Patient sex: F
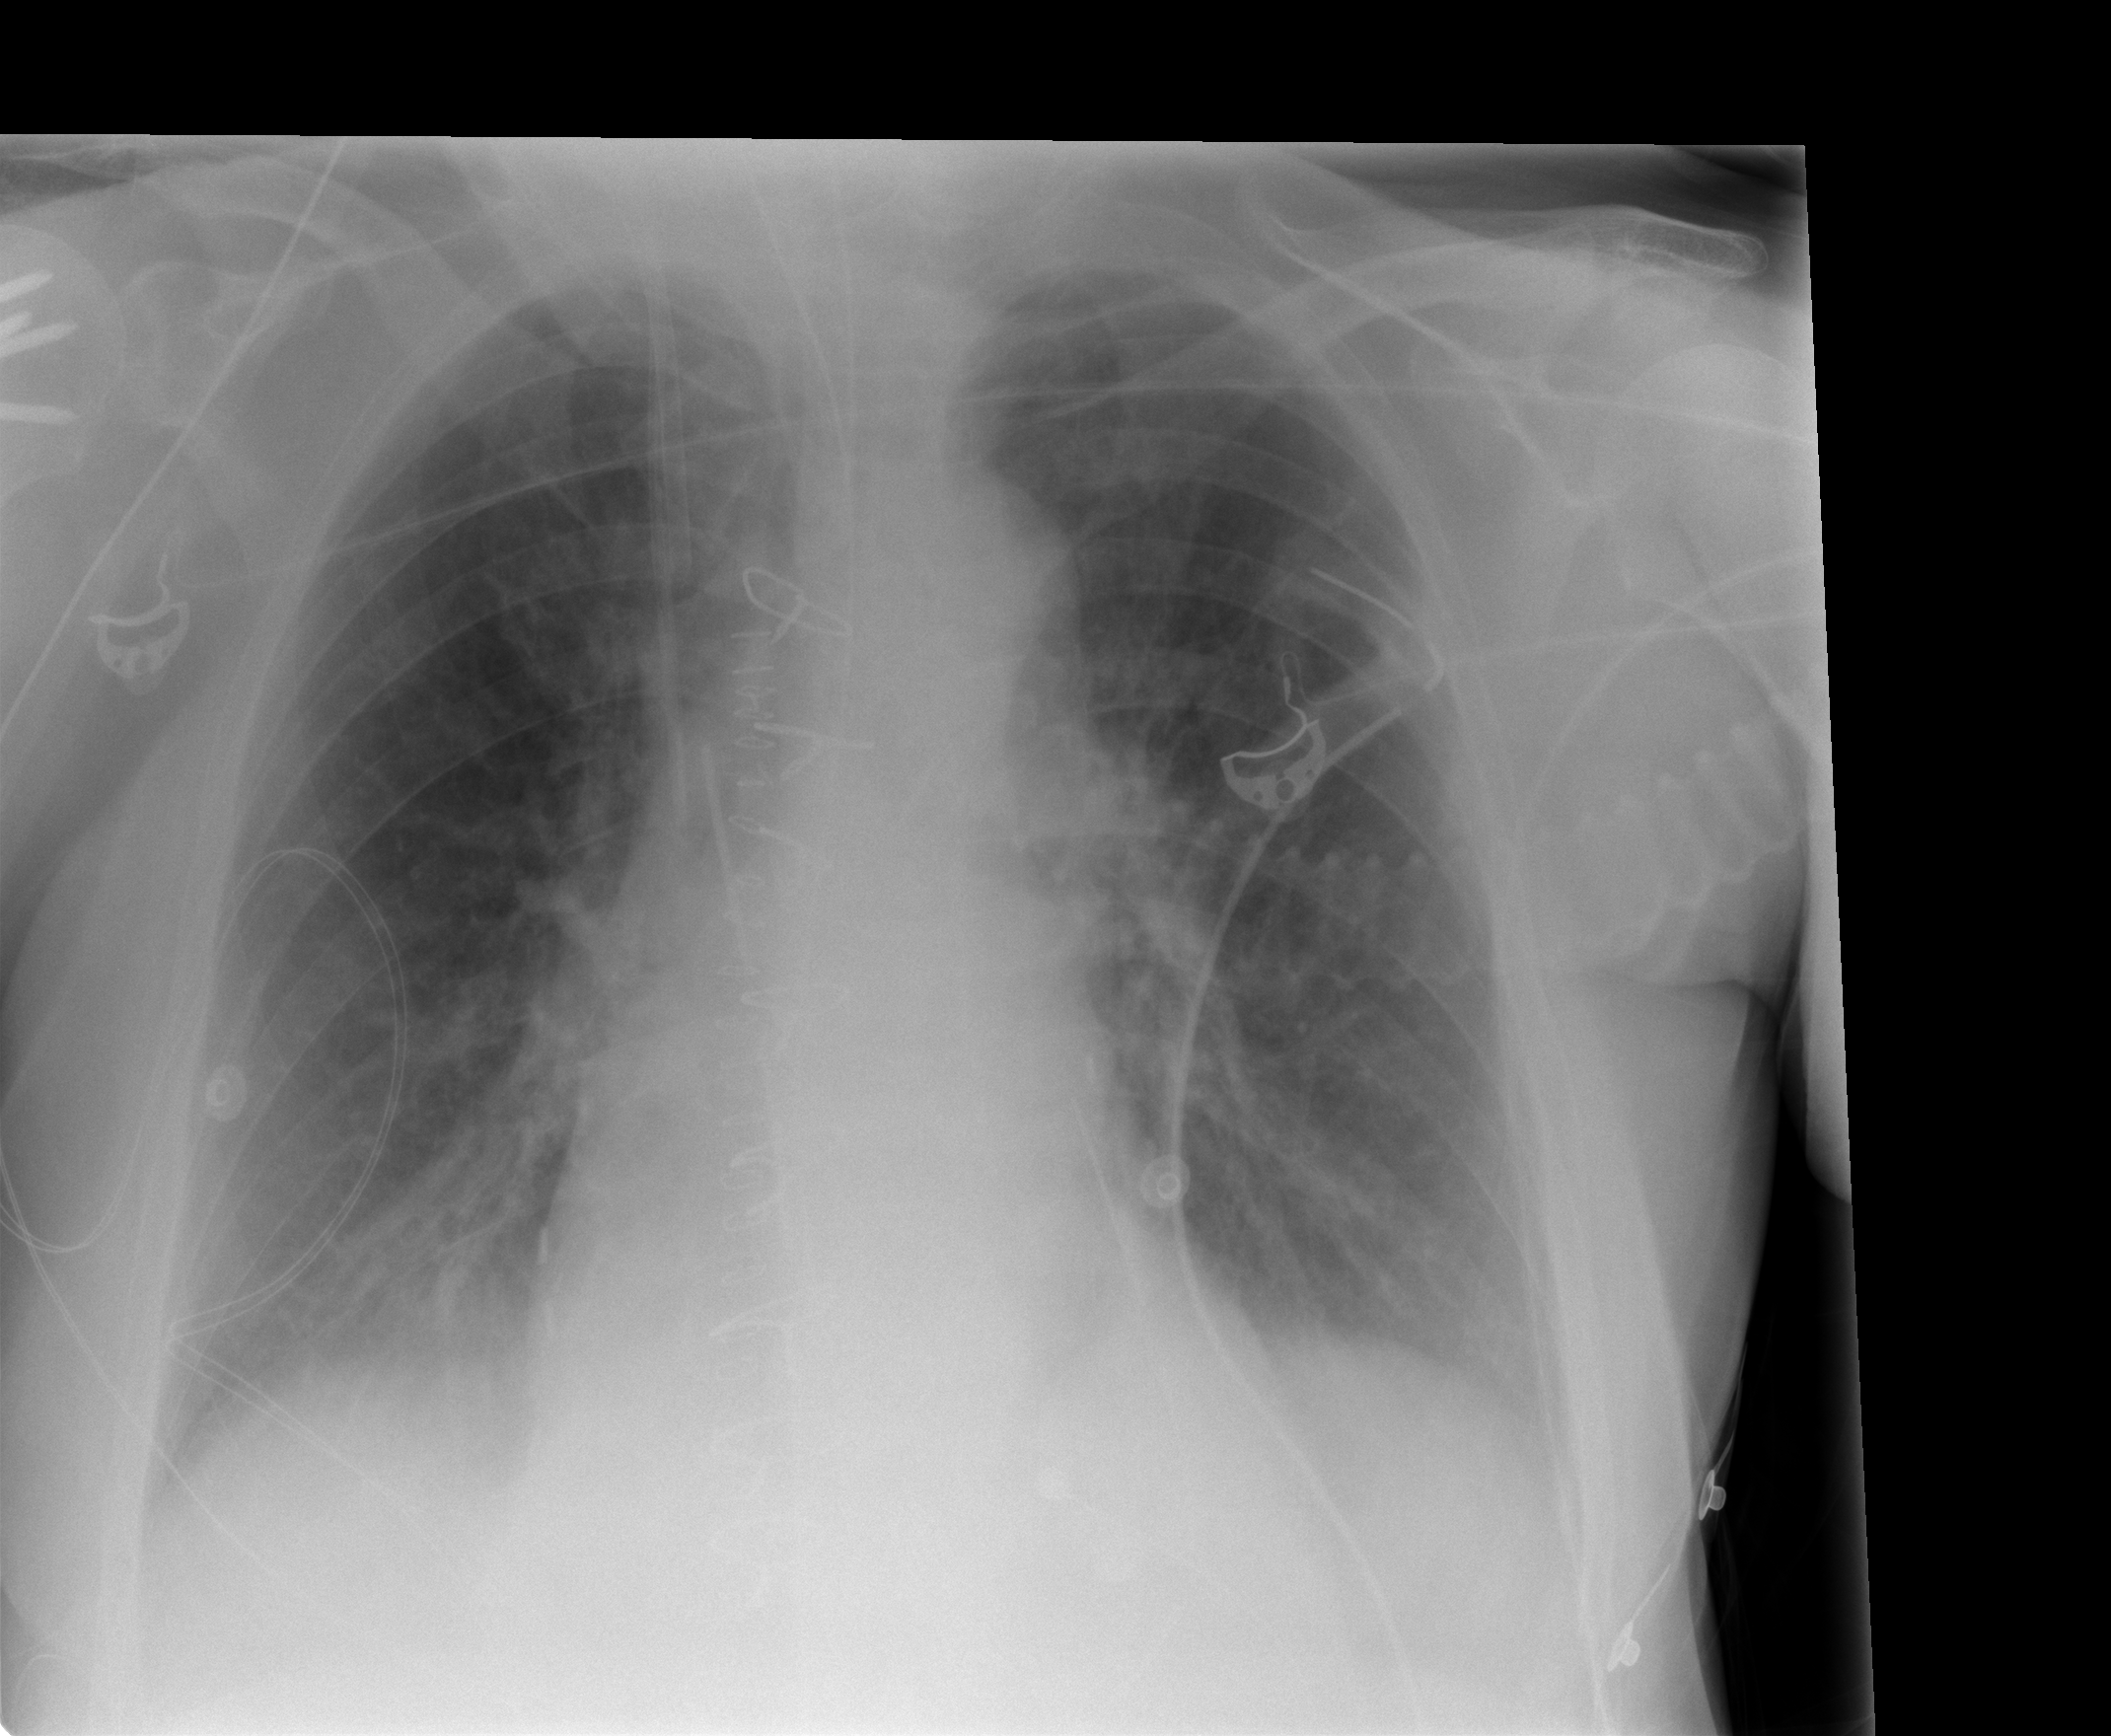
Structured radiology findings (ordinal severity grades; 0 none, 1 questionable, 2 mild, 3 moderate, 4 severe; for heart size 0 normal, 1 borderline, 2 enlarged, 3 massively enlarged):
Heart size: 0
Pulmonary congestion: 2
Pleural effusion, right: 1
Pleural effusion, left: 0
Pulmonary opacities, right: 2
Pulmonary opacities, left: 2
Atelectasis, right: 2
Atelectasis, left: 0